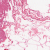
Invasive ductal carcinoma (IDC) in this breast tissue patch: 0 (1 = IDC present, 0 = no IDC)